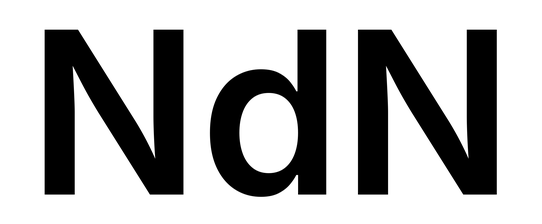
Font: Inter_SemiBold